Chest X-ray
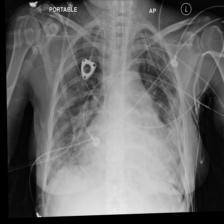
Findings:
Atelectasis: negative
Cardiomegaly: negative
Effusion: negative
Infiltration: positive
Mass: negative
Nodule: positive
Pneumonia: negative
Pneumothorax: negative
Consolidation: negative
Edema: negative
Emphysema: negative
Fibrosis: negative
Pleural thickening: negative
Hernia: negative